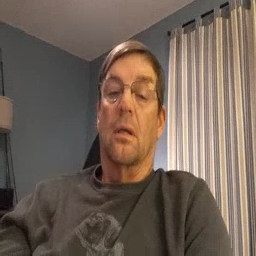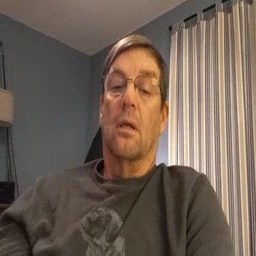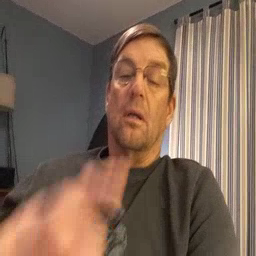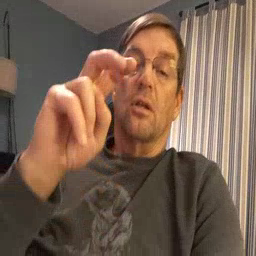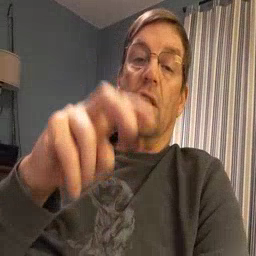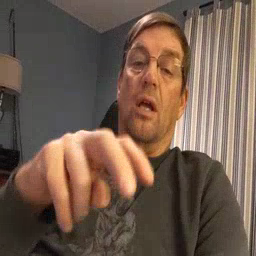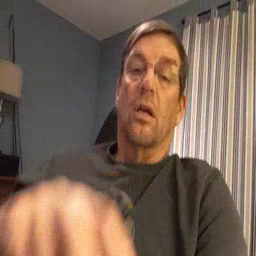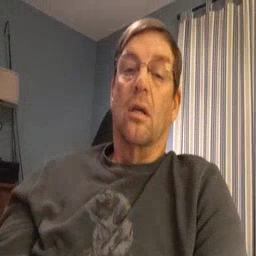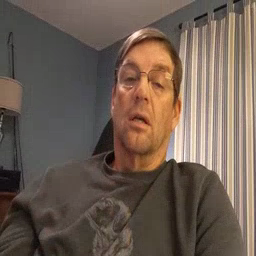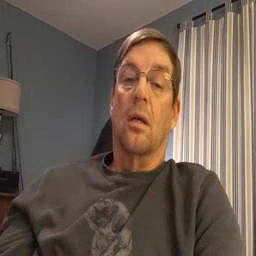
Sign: chair